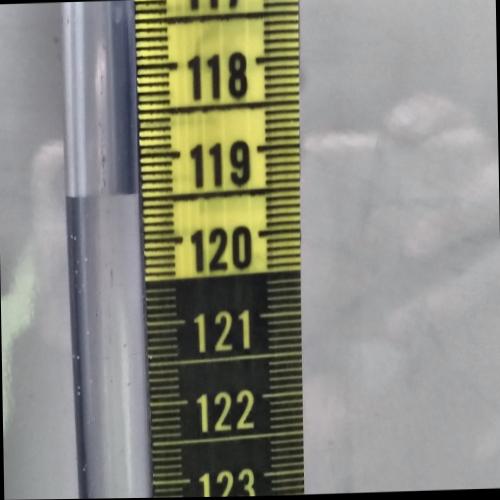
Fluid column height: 119.4 cm